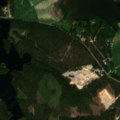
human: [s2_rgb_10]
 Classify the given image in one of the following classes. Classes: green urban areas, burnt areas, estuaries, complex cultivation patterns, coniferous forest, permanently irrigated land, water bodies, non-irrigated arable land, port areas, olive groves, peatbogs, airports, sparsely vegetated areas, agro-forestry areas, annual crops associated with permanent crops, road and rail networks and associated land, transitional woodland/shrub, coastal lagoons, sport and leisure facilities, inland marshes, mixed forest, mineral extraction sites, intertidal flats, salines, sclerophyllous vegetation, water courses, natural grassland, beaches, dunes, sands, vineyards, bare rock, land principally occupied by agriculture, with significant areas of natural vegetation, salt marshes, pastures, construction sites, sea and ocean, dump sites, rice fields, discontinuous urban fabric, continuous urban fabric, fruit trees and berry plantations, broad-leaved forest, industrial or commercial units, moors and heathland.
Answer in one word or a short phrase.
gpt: discontinuous urban fabric, land principally occupied by agriculture, with significant areas of natural vegetation, coniferous forest, water bodies